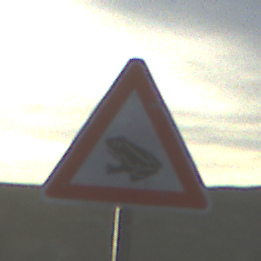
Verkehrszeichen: AmphibienwanderungRechts
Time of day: SunriseSunset
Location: Outdoor (Nature)
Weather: PartlyCloudy
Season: NotSpecified
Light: Natural